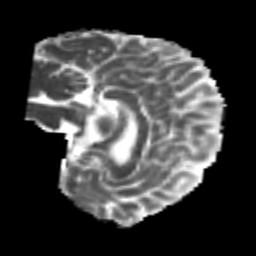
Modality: MD
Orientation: sagittal
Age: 24
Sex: male
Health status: healthy
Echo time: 0.074 s